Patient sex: M
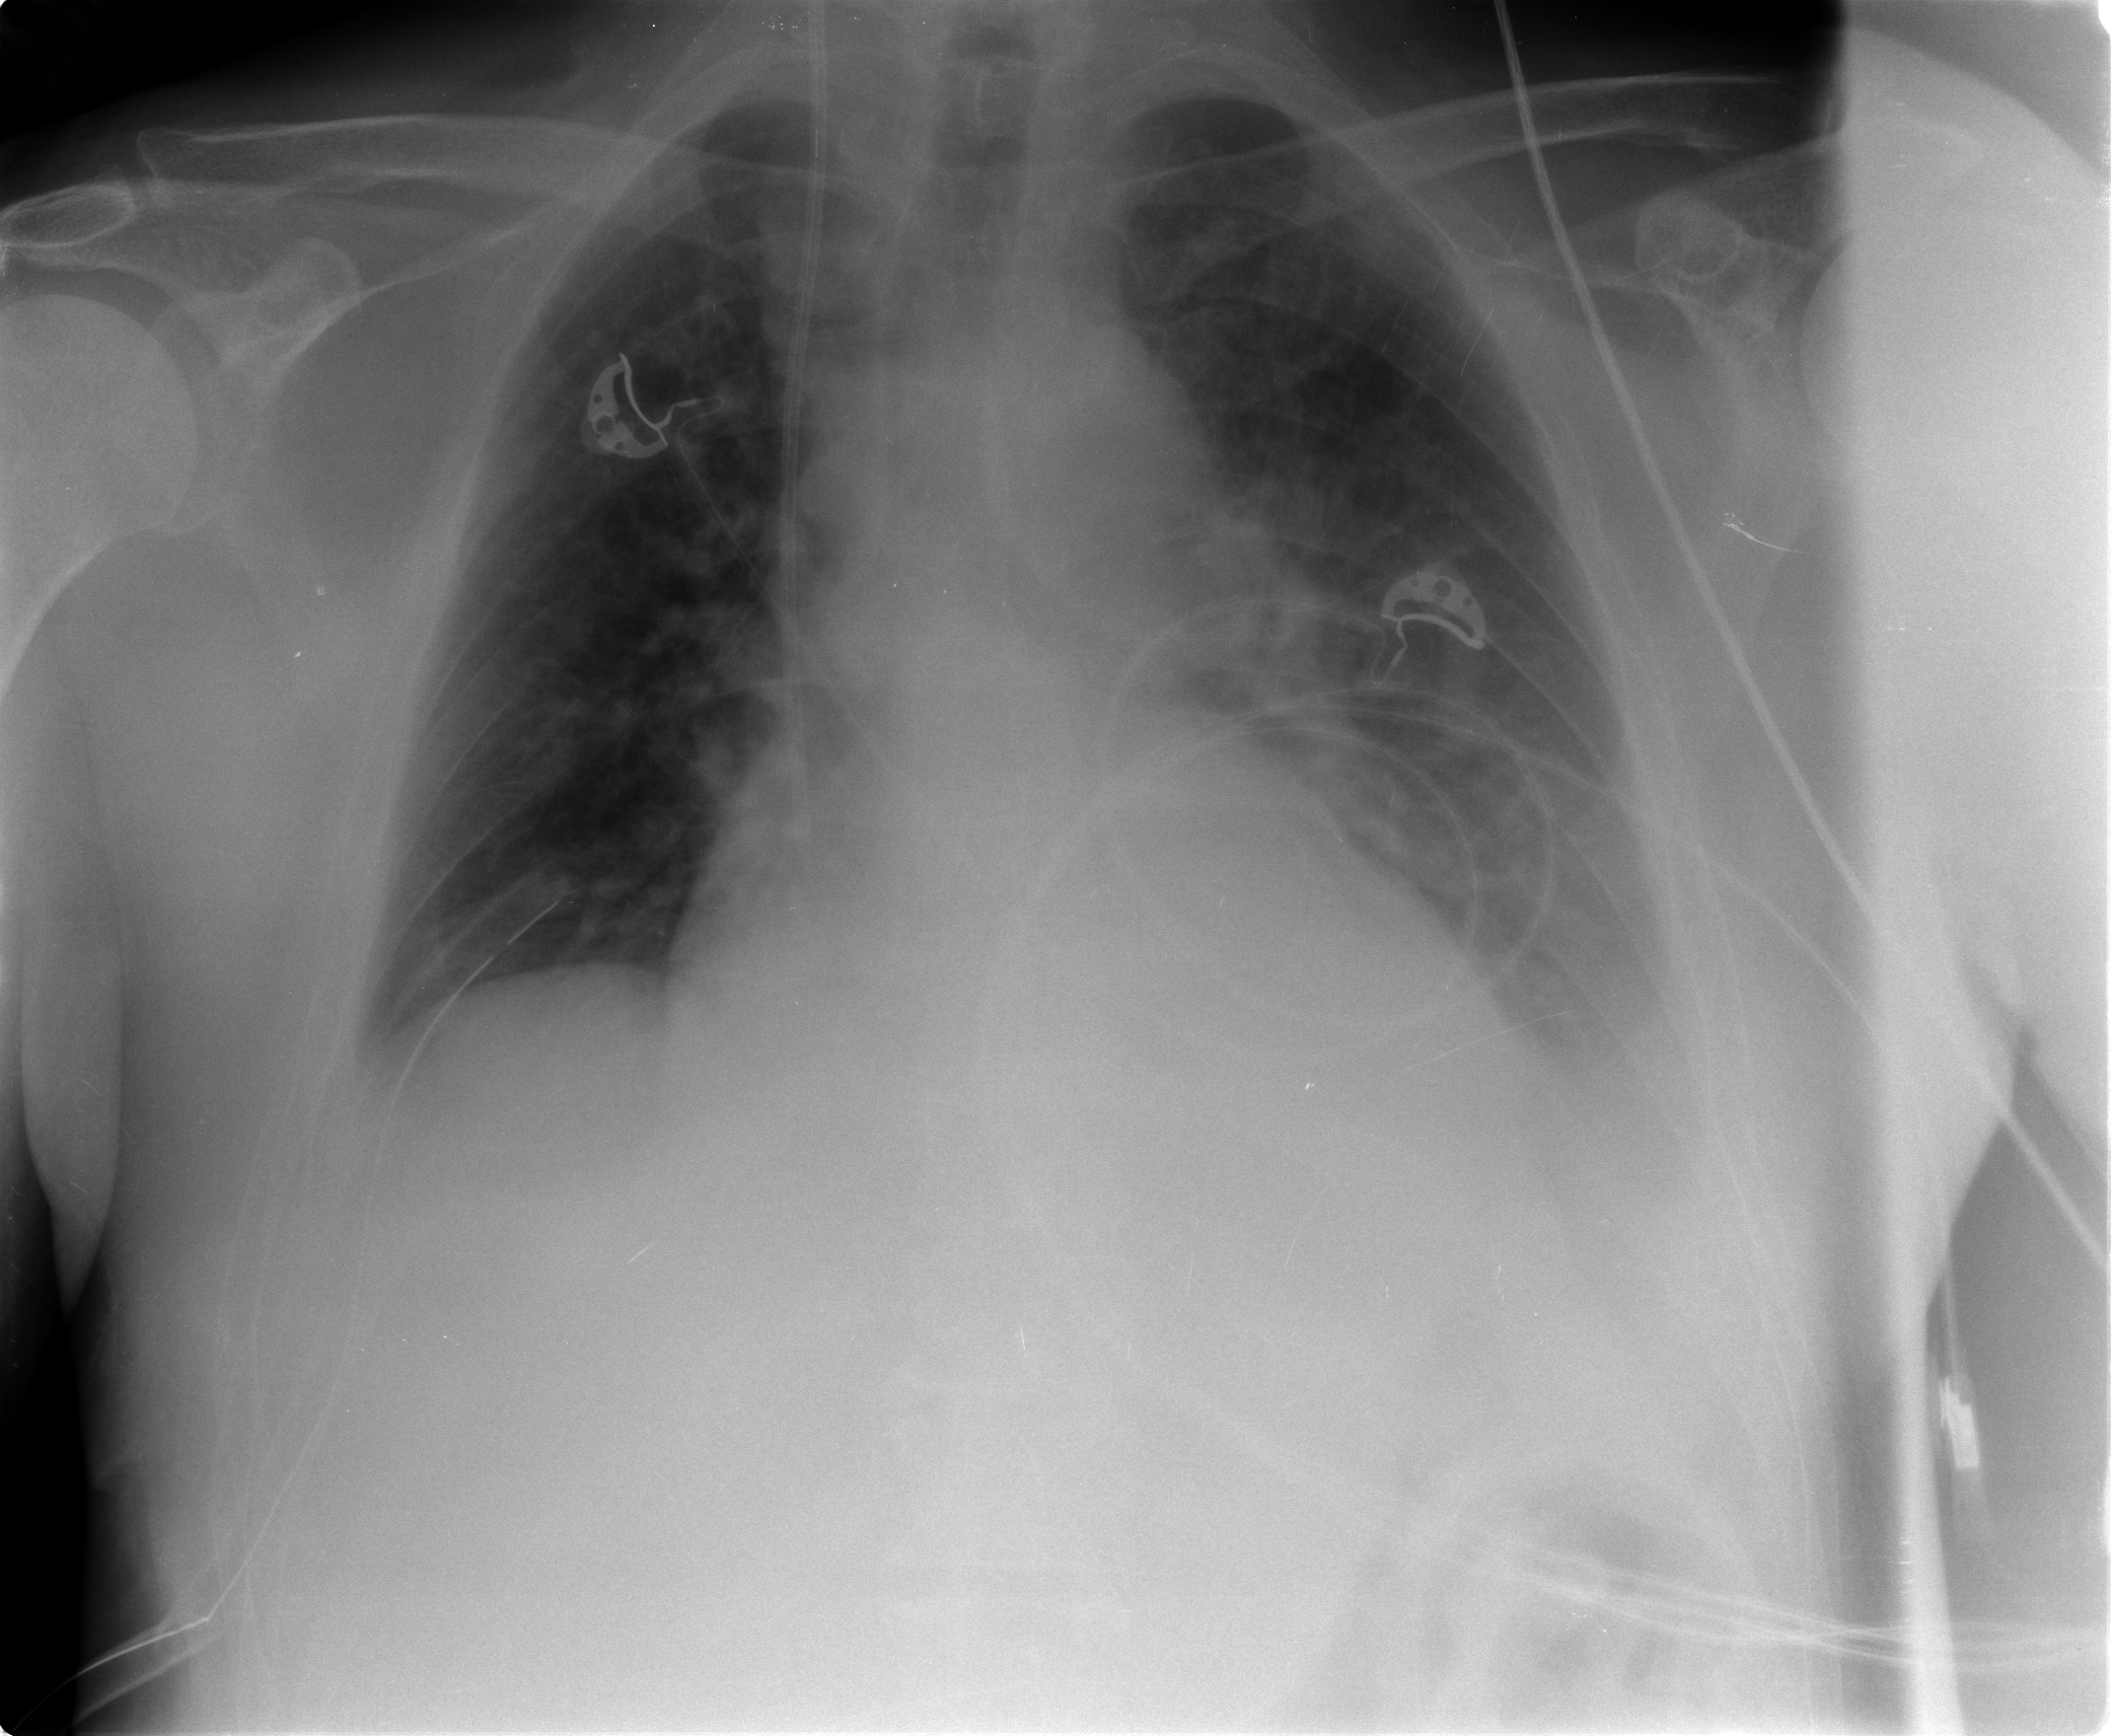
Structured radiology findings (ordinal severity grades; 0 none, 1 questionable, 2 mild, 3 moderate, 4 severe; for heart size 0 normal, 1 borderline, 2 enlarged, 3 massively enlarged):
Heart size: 2
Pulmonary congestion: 0
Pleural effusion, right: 1
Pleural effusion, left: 2
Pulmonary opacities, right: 0
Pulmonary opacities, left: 0
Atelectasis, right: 2
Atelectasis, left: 2